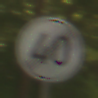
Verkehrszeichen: EndeGeschwindigkeit40
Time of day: Midday
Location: Outdoor (Nature)
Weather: PartlyCloudy
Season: NotSpecified
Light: Natural